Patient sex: M
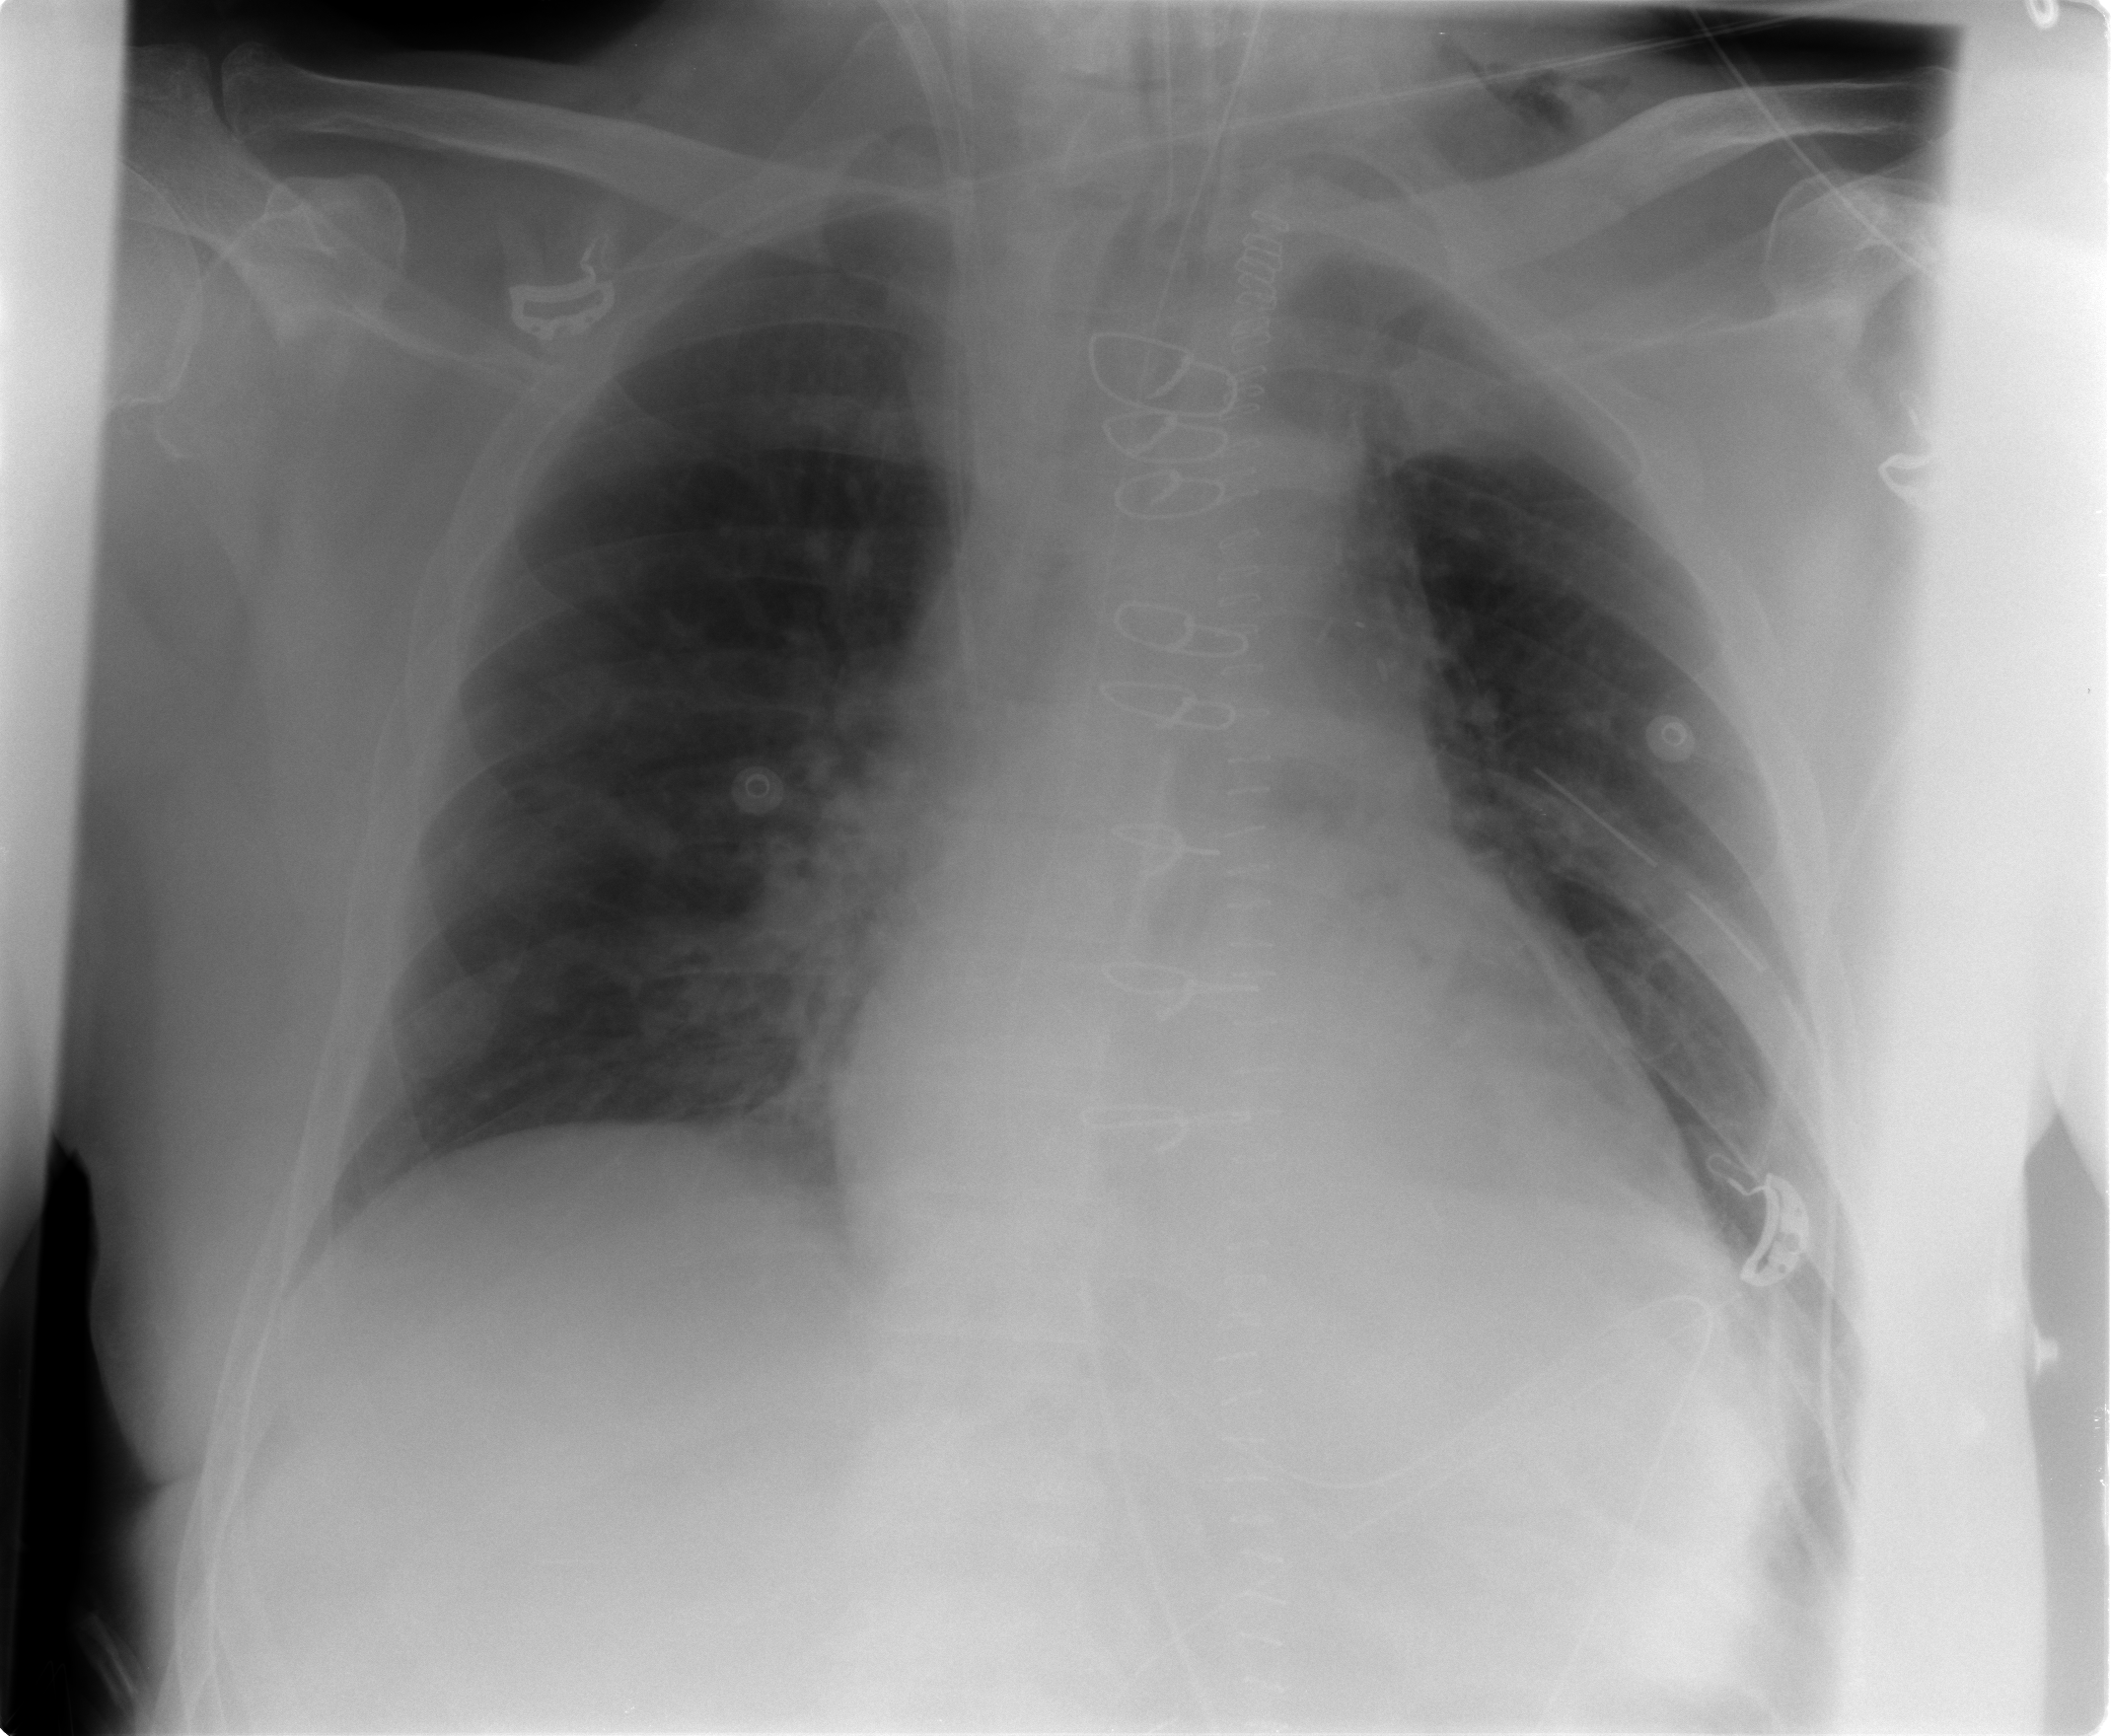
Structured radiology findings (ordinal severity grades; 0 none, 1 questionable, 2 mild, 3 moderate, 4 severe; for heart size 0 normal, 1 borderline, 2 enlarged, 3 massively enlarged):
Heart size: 2
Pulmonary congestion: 1
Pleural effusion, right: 0
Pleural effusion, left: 0
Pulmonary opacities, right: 2
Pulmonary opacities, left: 0
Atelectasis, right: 0
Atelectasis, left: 0